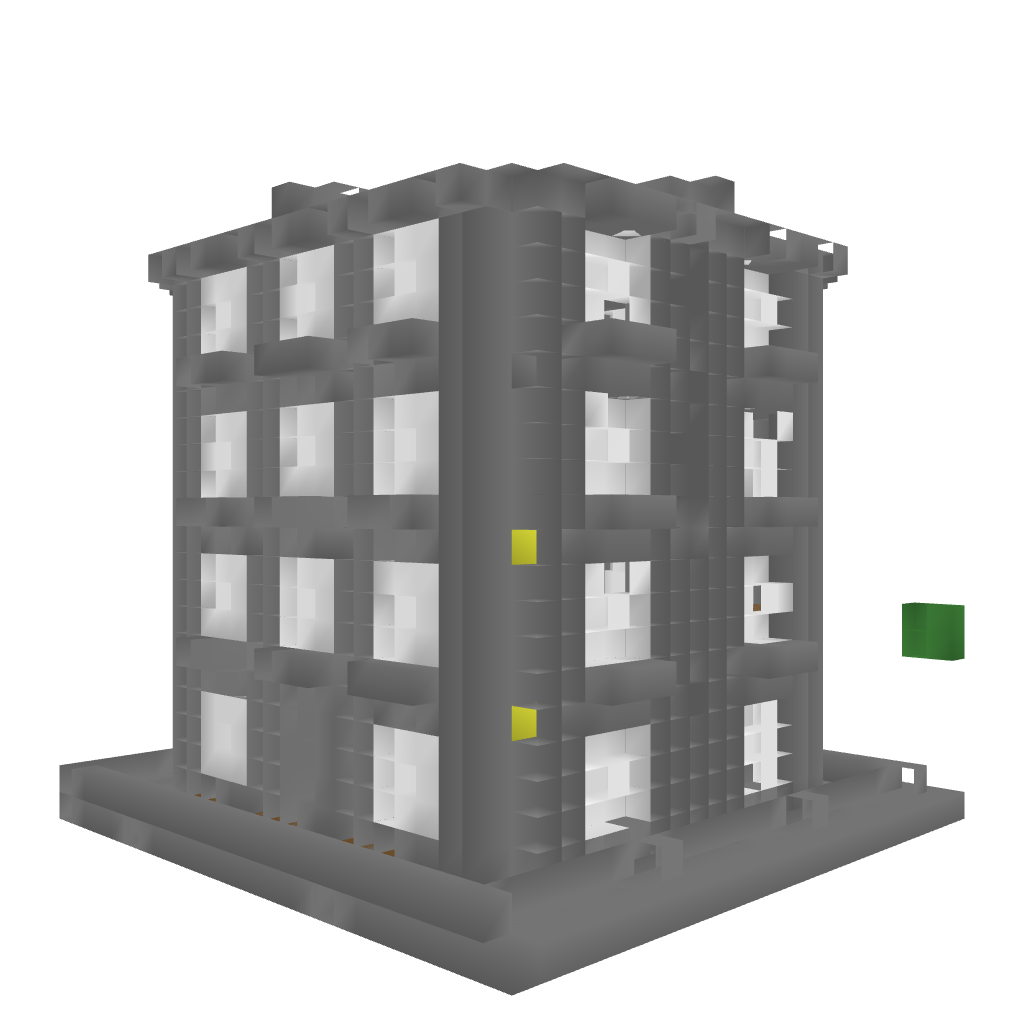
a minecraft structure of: Shop [Schematic] bad low quality